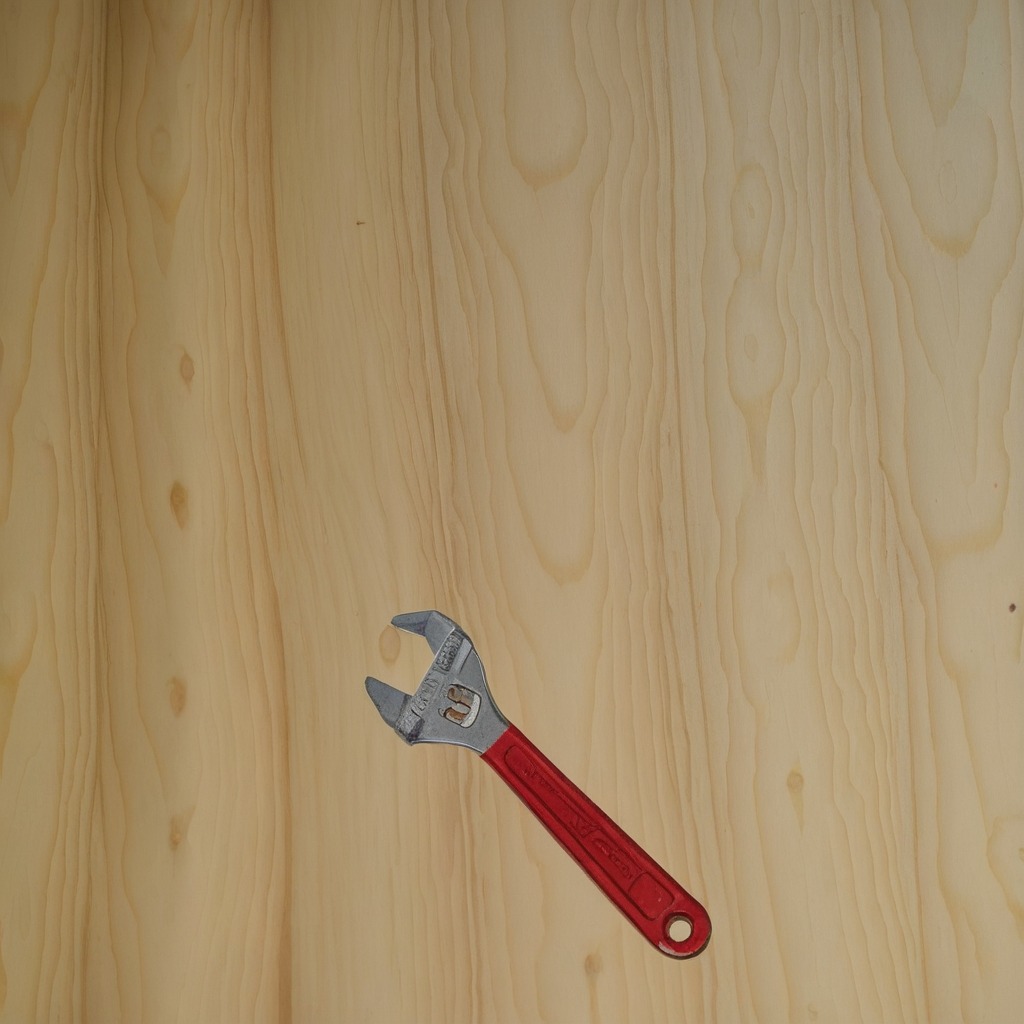
A wrench is lying on the plywood surface in a paint workshop.